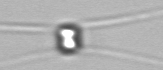
Label: Chaetoceros_similis